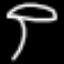
Label: mushroom